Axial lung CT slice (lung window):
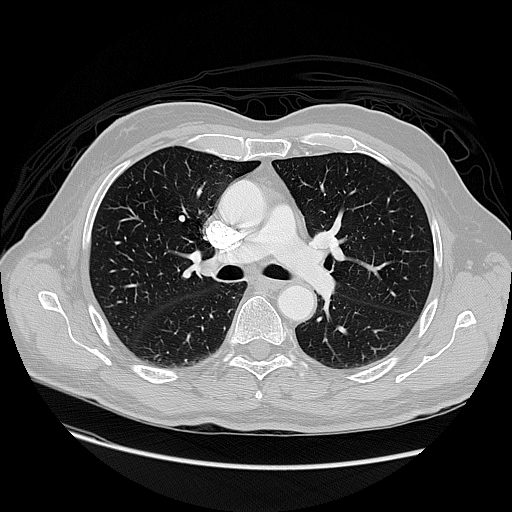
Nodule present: no